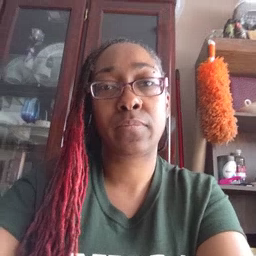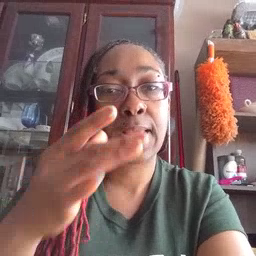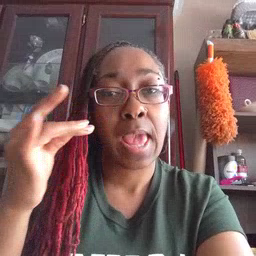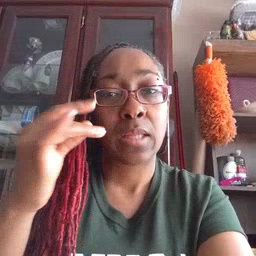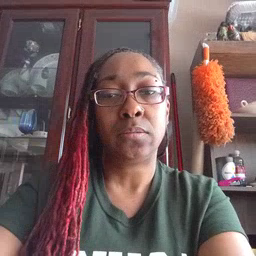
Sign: cat